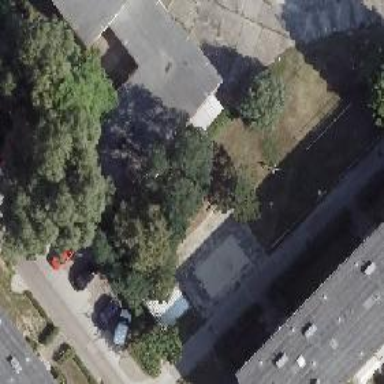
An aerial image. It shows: Shed.